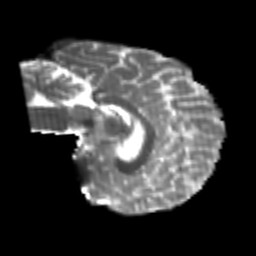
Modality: T2w
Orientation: sagittal
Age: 23
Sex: female
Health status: healthy
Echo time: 0.074 s